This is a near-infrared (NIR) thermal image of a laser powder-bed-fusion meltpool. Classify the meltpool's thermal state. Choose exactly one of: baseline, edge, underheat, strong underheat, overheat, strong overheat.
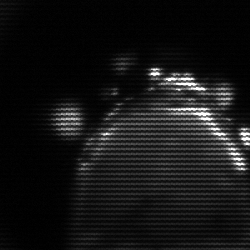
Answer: edge